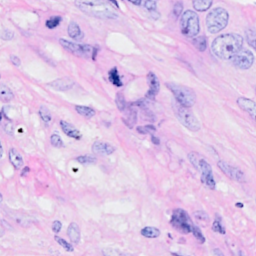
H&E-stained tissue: Breast